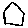
Label: house